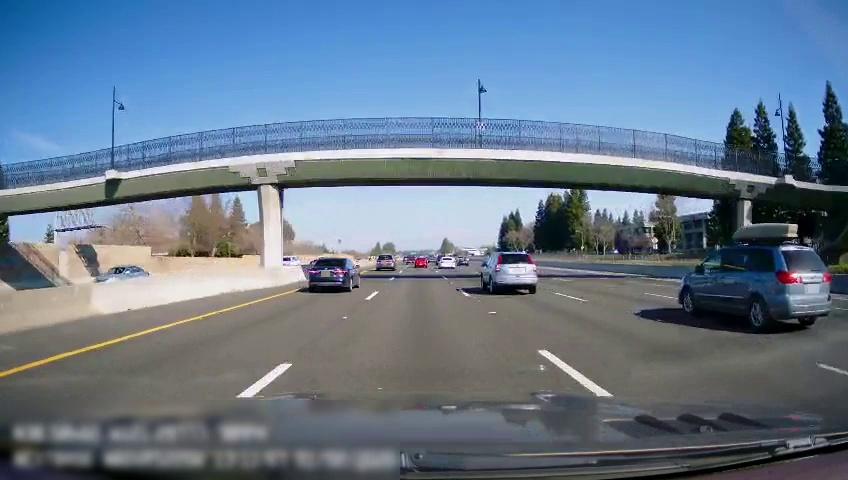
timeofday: Day
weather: Sunny
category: Vehicles | Car
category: Vehicles | Car
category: Drivable Space
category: Vehicles | Van
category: Vehicles | SUV
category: Vehicles | Car
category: Vehicles | SUV
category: Vehicles | SUV
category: Vehicles | Car
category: Vehicles | SUV
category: Vehicles | Car
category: Vehicles | Car
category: Lanes | Alternate Lane
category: Lanes | Alternate Lane
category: Lanes | Alternate Lane
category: Lanes | Alternate Lane
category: Lanes | Current Lane
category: Lanes | Current Lane
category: Lanes | Alternate Lane